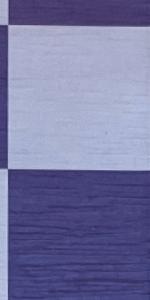
Label: Empty